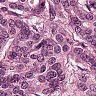
Metastatic tissue present: yes